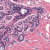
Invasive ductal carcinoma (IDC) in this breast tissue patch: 0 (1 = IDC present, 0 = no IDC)